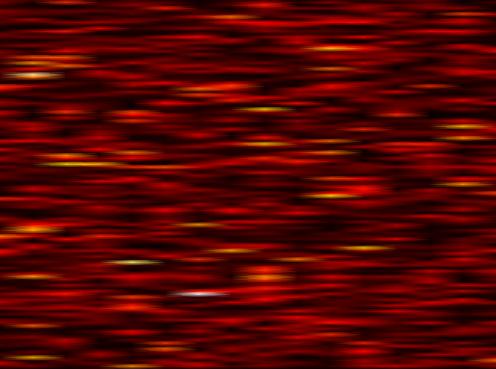
Label: WOLA